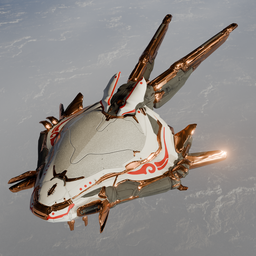
Label: mechanical